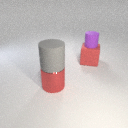
small purple rubber cylinder above large red rubber cube